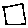
Label: square